【题型】选择题　【知识点】解析几何　【难度】easy
已知 $F_1$、$F_2$ 分别是椭圆 $\frac{x^2}{4} + \frac{y^2}{3} = 1$ 的左、右焦点，A 是椭圆上一动点，圆 C 与 $F_1A$ 的延长线、$F_1F_2$ 的延长线以及线段 $AF_2$ 相切，若 $M(t,0)$ 为其中一个切点，则（ \quad ）

\vspace{1em}

\noindent A. \ $t=2$ \hfill B. \ $t>2$ \\
\noindent C. \ $t<2$ \hfill D. \ $t$ 与 $2$ 的大小关系不确定
【解答】

\noindent \textbf{【答案】} $\boldsymbol{A}$

\vspace{0.2cm}
\noindent \textbf{【分析】}
由题意知，圆$C$是$\triangle AF_1F_2$的旁切圆，点$M(t,0)$是圆$C$与$x$轴的切点，设圆$C$与直线$F_1A$的延长线、$AF_2$分别相切于点$P$、$Q$，由切线的性质可知：$AP=AQ$，$F_2Q=F_2M$，$F_1P=F_1M$，结合椭圆的定义，即可得出结果.

\vspace{0.2cm}
\noindent \textbf{【解析】}
由题意知，圆$C$是$\triangle AF_1F_2$的旁切圆，点$M(t,0)$是圆$C$与$x$轴的切点，
设圆$C$与直线$F_1A$的延长线、$AF_2$分别相切于点$P$、$Q$，
则由切线的性质可知：$AP=AQ$，$F_2Q=F_2M$，$F_1P=F_1M$，
所以$MF_2=QF_2=(AF_1+AF_2)-(AF_1+AQ)=2a-AF_1-AP=2a-F_1P=2a-F_1M$，
所以$MF_1+MF_2=2a$，
所以$t=a=2$.
故选$\boldsymbol{A}$

\vspace{0.2cm}
\noindent \textbf{【点睛】}
本题主要考查圆与圆锥曲线的综合，熟记椭圆的定义，以及切线的性质即可，属于常考题型.

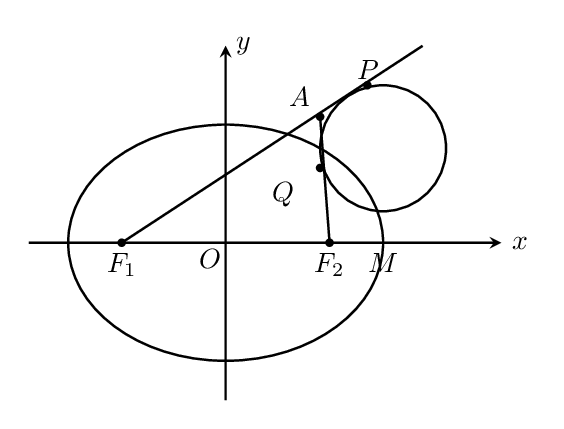